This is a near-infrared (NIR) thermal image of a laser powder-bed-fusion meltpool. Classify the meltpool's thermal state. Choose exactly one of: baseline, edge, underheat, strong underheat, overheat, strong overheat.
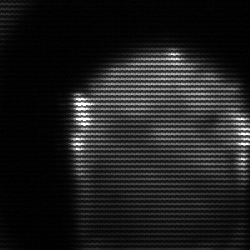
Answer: edge